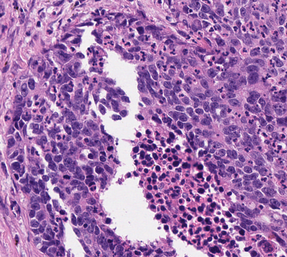
Tumor epithelial tissue: yes
Tumor-associated stroma tissue: yes
Normal tissue: no